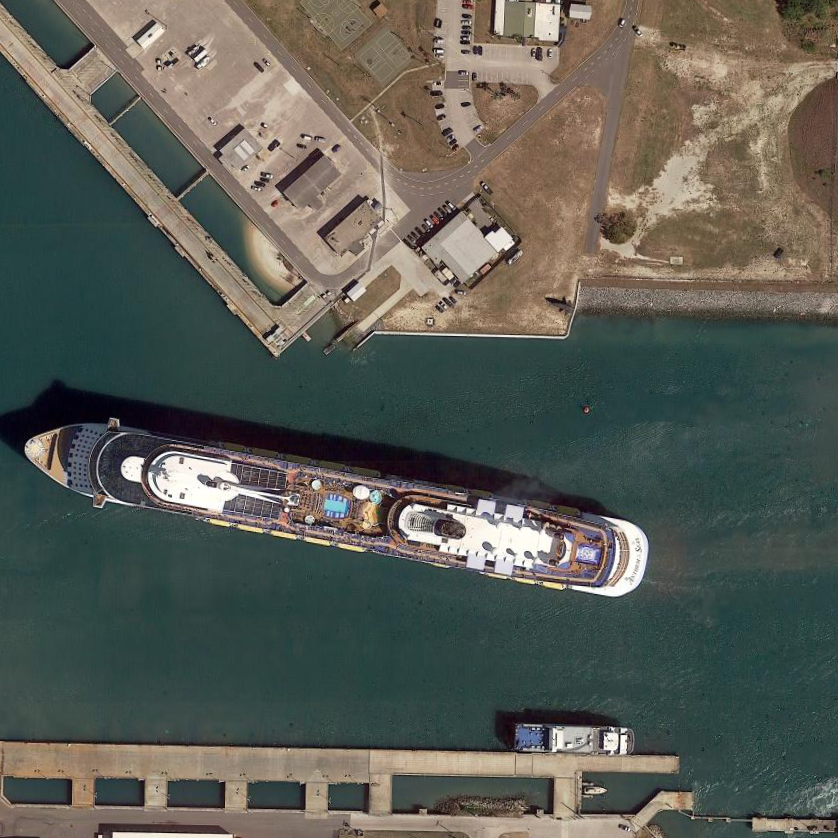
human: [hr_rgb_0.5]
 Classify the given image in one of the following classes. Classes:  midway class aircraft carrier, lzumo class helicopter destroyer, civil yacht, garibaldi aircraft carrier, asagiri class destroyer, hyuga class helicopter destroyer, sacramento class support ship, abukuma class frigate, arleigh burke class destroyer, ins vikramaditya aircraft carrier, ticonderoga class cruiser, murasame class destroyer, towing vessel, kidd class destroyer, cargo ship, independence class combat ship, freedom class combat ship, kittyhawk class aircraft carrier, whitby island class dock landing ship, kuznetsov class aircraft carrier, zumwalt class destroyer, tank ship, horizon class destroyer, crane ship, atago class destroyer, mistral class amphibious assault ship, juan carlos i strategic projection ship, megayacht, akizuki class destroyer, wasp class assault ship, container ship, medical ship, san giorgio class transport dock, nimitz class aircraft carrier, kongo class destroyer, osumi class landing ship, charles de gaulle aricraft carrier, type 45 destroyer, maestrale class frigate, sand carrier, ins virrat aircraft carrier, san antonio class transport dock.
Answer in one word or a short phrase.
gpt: Megayacht